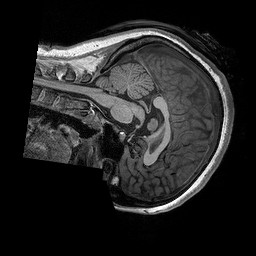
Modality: T1w
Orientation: sagittal
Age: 26
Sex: female
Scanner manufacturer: siemens
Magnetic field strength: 3 T
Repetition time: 2.3 s
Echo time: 0.00298 s